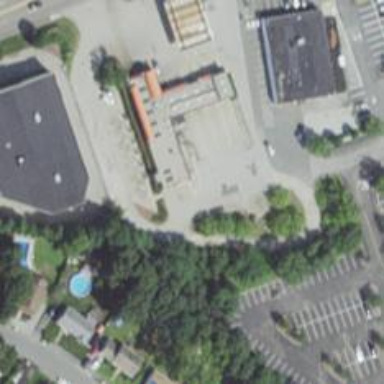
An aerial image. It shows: Building housing car wash facility.